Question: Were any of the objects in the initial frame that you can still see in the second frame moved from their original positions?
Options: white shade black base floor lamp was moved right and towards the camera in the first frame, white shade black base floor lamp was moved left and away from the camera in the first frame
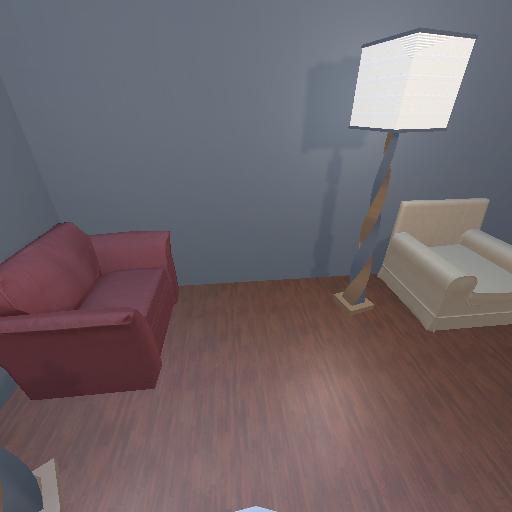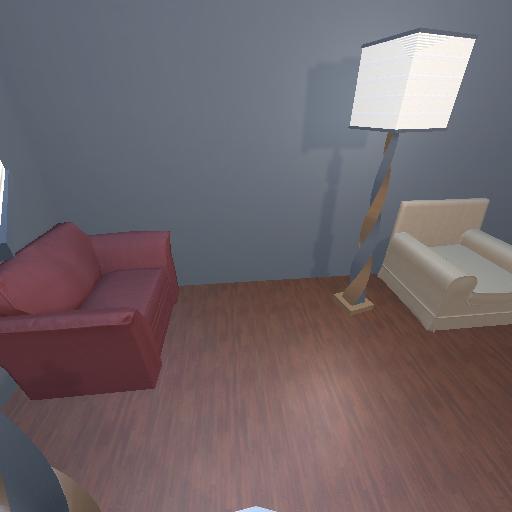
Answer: white shade black base floor lamp was moved right and towards the camera in the first frame